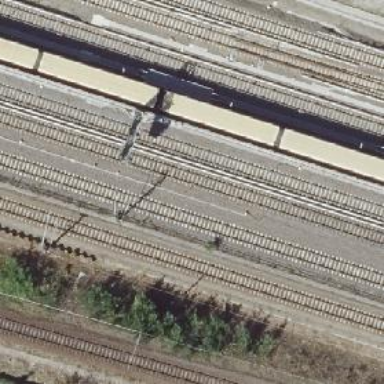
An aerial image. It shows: Railway signal.